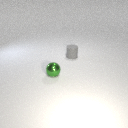
small gray rubber cylinder behind small green metal sphere